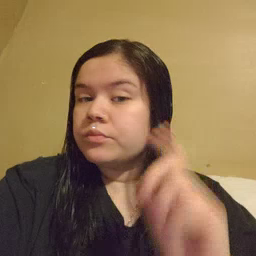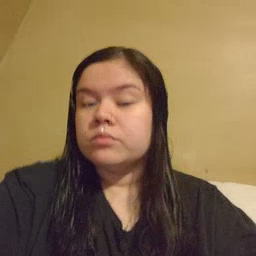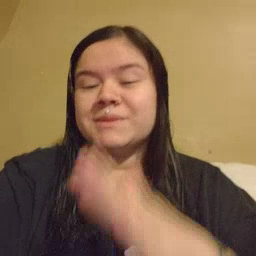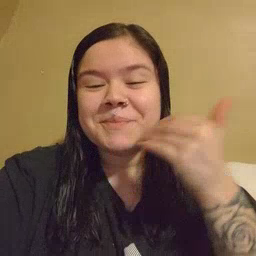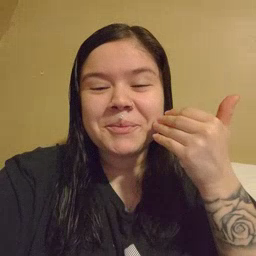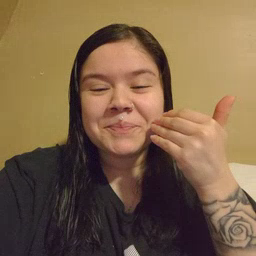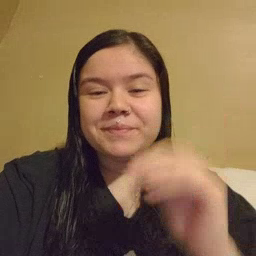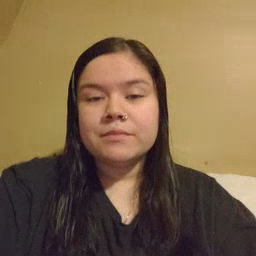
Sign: smile